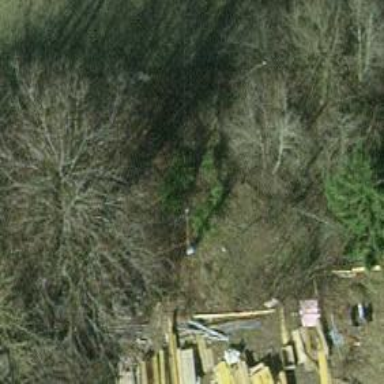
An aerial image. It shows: Minor power line.